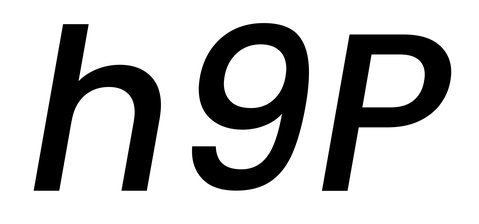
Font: Poppins-MediumItalic